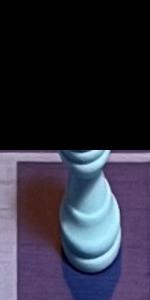
Label: Rook_White